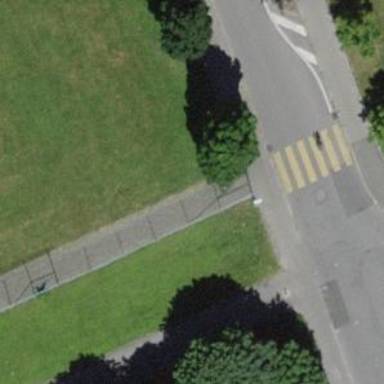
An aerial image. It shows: Entrance with barrier.